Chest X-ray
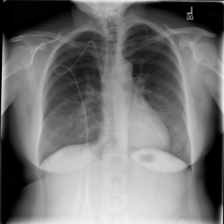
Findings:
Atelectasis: negative
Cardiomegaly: negative
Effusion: negative
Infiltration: negative
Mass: negative
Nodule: negative
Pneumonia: negative
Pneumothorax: negative
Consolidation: negative
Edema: negative
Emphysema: negative
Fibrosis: negative
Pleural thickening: negative
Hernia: negative